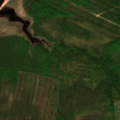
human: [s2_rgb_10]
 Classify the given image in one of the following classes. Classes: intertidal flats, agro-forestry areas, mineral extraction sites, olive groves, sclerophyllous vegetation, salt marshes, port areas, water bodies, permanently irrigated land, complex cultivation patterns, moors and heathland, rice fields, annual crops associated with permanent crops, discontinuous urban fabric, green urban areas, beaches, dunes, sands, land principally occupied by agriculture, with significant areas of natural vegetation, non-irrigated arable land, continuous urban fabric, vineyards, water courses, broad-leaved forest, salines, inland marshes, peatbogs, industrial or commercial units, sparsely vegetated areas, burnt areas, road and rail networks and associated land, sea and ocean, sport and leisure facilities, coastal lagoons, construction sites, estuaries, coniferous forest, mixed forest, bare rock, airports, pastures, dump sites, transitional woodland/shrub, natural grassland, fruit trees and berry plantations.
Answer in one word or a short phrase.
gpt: coniferous forest, mixed forest, transitional woodland/shrub, water bodies